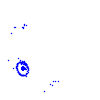
Particle: electron